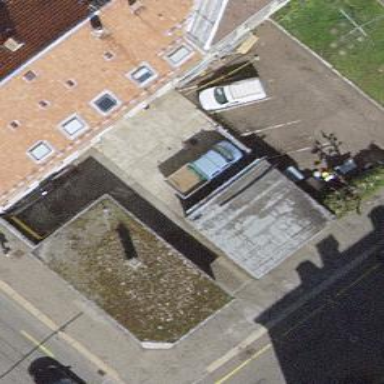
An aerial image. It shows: Group of garages.